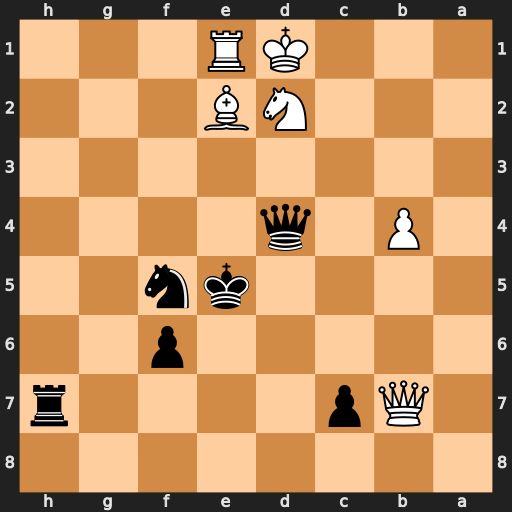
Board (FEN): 8/1Qp4r/5p2/4kn2/1P1q4/8/3NB3/3KR3
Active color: b
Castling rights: -
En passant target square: -
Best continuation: Ne3+ Kc1 Qc3+